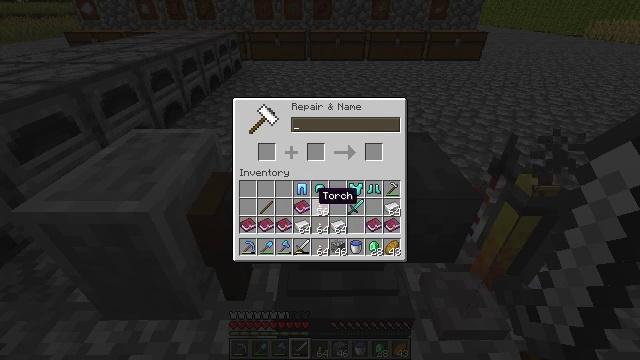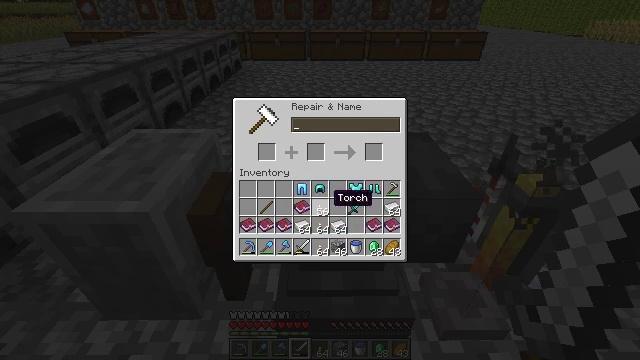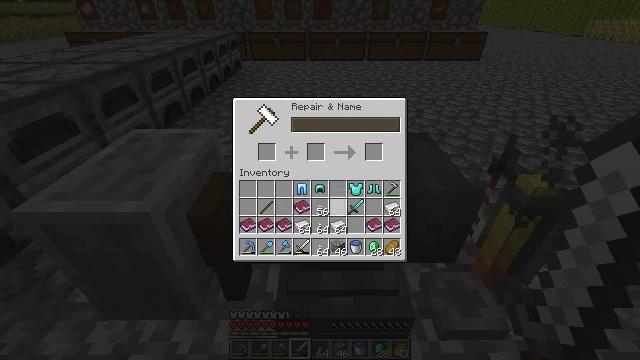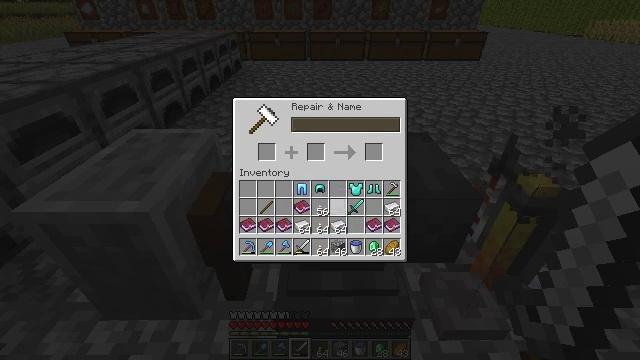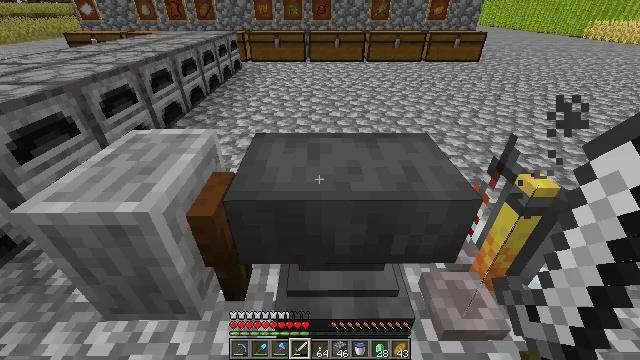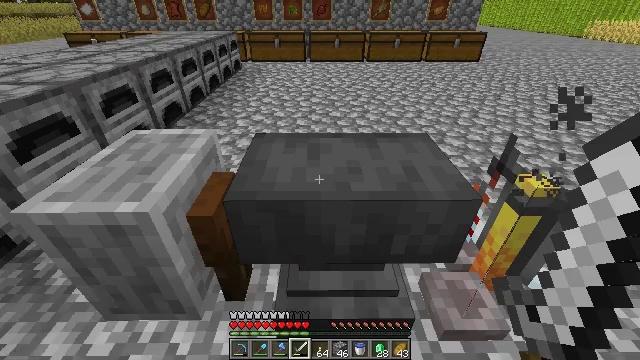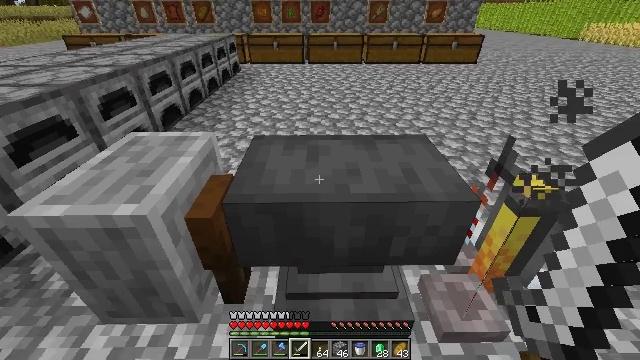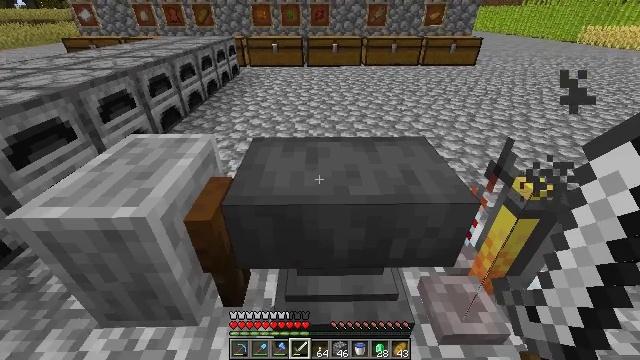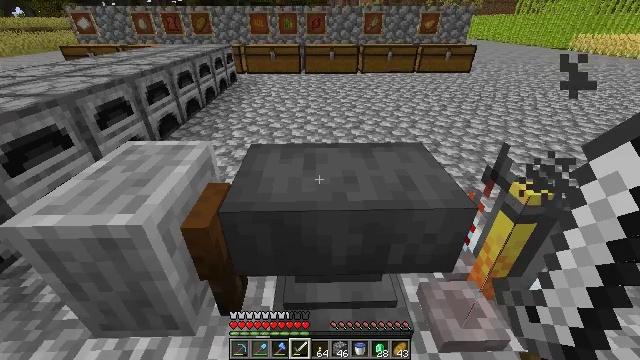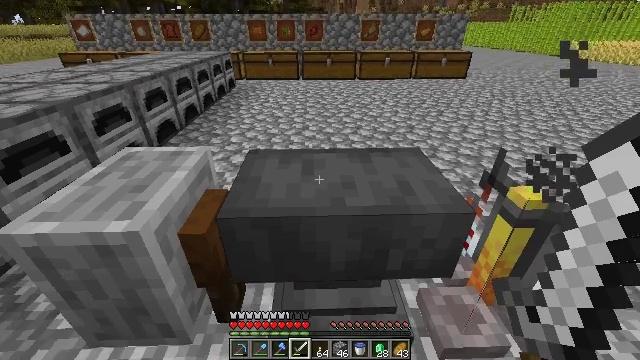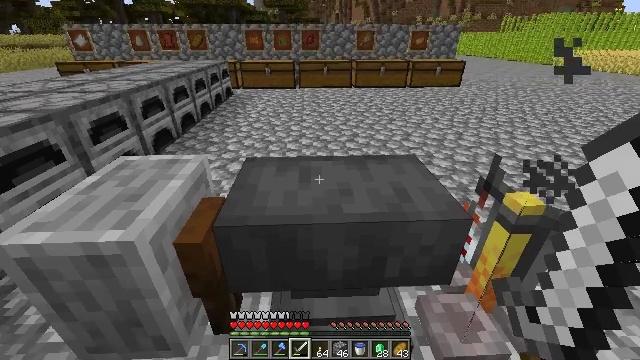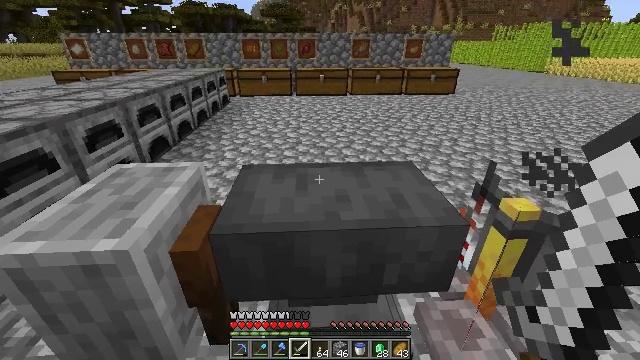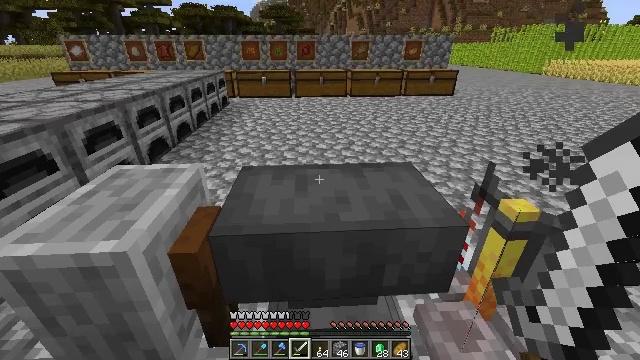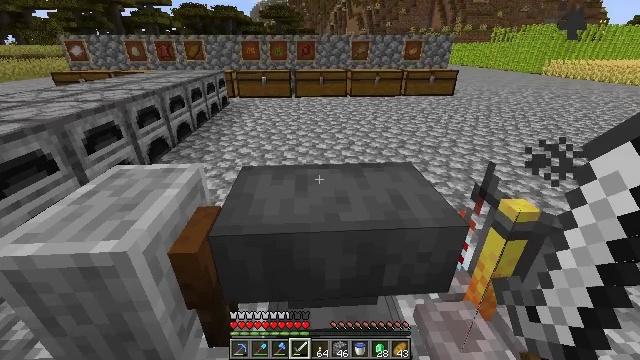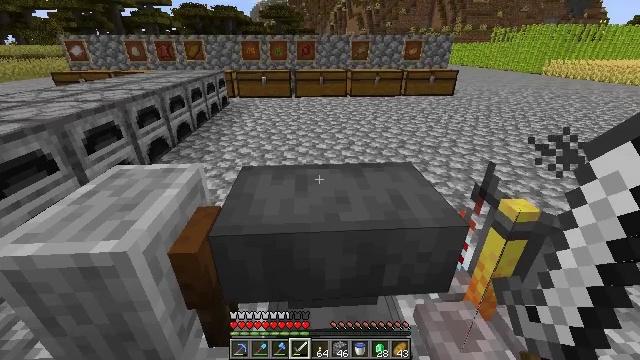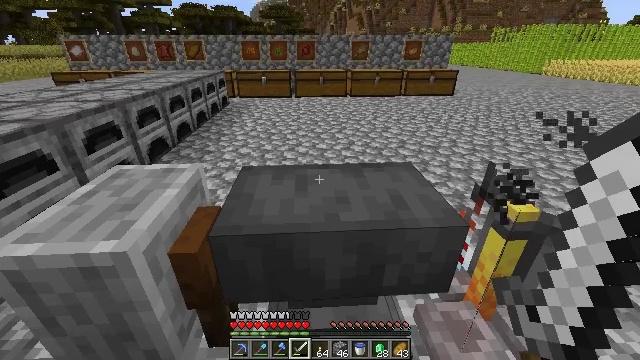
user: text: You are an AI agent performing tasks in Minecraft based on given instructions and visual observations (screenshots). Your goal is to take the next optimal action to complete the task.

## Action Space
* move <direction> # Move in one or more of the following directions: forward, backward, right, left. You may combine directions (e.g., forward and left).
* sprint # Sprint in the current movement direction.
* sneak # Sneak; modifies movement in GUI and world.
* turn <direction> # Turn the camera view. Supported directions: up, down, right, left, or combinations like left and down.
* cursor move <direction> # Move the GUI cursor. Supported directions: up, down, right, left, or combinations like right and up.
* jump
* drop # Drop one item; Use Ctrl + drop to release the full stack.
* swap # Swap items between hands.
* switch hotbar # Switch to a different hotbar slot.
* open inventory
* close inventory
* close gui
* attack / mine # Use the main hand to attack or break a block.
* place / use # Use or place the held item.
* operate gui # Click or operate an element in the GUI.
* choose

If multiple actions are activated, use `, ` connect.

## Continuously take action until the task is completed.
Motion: motion action
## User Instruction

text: Craft coal.
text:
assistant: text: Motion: cursor move right
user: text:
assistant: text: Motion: cursor move right
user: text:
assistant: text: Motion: no_op
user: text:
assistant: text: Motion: no_op
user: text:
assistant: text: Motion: close gui
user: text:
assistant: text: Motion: no_op
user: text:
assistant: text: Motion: no_op
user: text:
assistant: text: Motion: turn up
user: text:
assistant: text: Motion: turn up
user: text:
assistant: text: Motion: turn up
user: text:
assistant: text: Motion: turn up
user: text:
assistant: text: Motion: no_op
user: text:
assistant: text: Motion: no_op
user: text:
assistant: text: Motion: no_op
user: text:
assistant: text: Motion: no_op
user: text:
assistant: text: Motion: no_op
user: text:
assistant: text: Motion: no_op
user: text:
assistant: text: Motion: no_op
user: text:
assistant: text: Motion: no_op
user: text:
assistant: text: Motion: no_op
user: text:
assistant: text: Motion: turn left
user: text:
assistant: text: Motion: turn left
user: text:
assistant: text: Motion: move left, turn left and up
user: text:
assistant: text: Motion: move left
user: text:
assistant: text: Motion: move forward and move left
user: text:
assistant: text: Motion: move forward
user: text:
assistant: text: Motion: move forward
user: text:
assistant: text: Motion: move forward, turn left and down
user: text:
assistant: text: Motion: move forward, turn left and down
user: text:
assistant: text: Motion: move forward, turn left and down